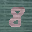
Label: 8